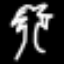
Label: palm tree